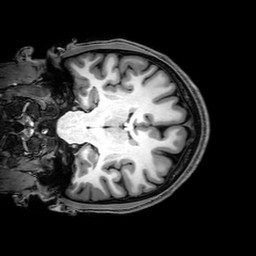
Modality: T1w
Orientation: coronal
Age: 22
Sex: male
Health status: healthy
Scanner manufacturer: philips
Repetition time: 0.008284 s
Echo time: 0.0038 s